Question: I have created DynamoDB with stream enabled and given Batch window =60 sec and batch size=100 so that my Lambda will wait 60 seconds to trigger with all items in single Lambda.
I have added 7 items into DynamoDB and Lambda triggered after 60 seconds only but at 60 seconds it triggered three lambdas with 2 items,2 items,4 items in respective lambdas event.
What could be the issue?

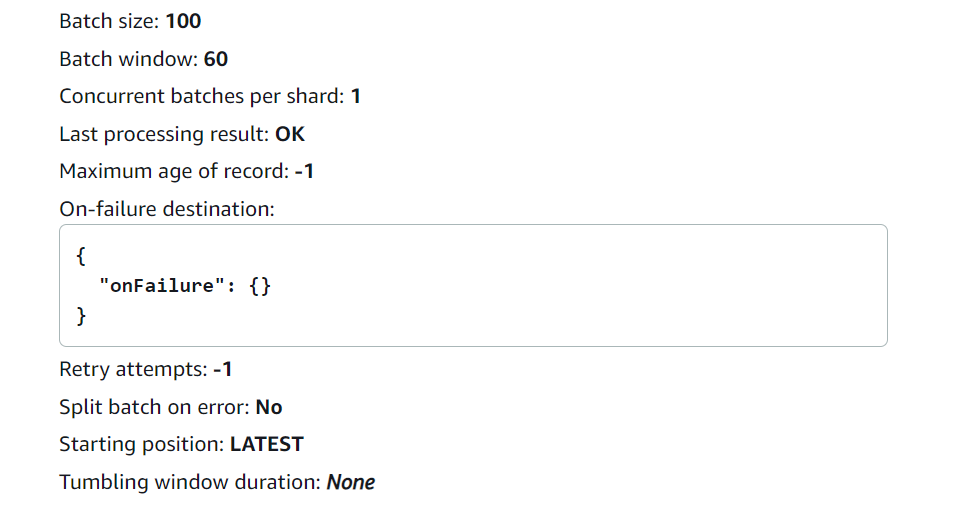
Answer: Presumably you have multiple partitions in DynamoDB. Each will initiate its own lambda invocations.
If your table is in On Demand mode then it starts with four partitions. Your updates touched three of them.